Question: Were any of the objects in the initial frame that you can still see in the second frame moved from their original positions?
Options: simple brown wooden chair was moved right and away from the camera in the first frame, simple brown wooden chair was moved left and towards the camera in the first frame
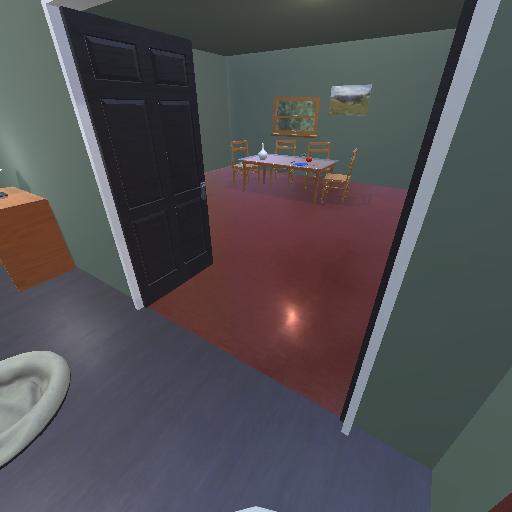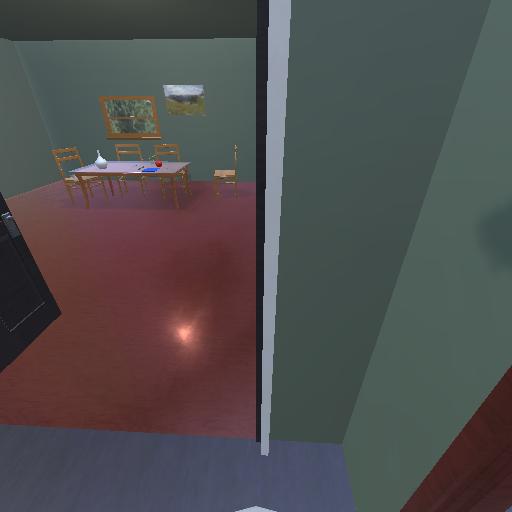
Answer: simple brown wooden chair was moved right and away from the camera in the first frame